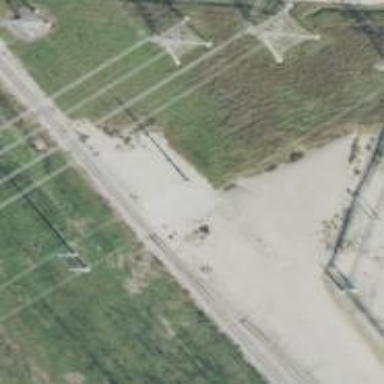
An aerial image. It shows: Power pole.